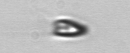
Label: Pyramimonas